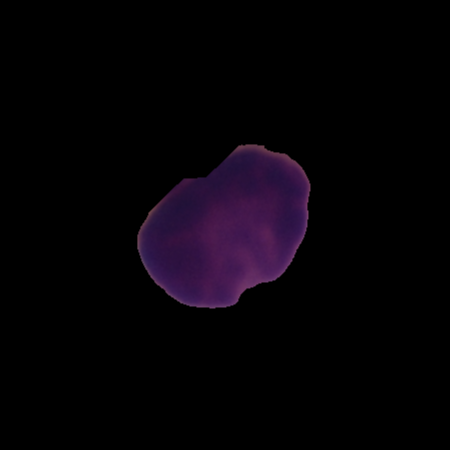
Label: healthy